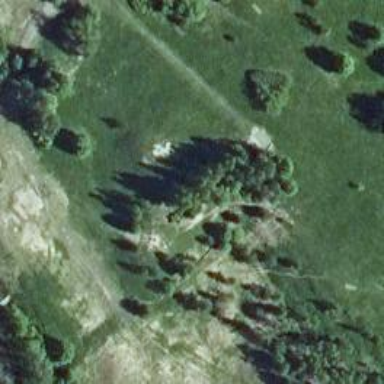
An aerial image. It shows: Disc golf basket.